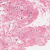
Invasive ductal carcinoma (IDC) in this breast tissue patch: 0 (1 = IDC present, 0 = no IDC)